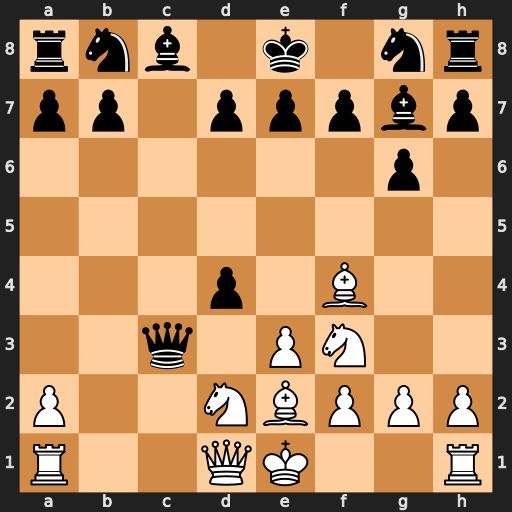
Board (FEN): rnb1k1nr/pp1pppbp/6p1/8/3p1B2/2q1PN2/P2NBPPP/R2QK2R
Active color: w
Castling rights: KQkq
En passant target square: -
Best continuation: Rc1 Nc6 Rxc3